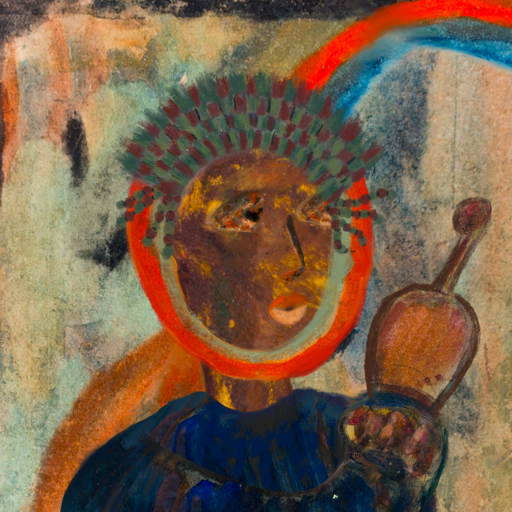
Background: Childish, Head And Neck Side: Comrade, Face Side: Gypsy_Queen, Bust: Pipe, Hair Side: Sisters, Head Accessory: After_Raid_Crown, Second Necklace: Blank, Necklace: Blank, Baby: Blank